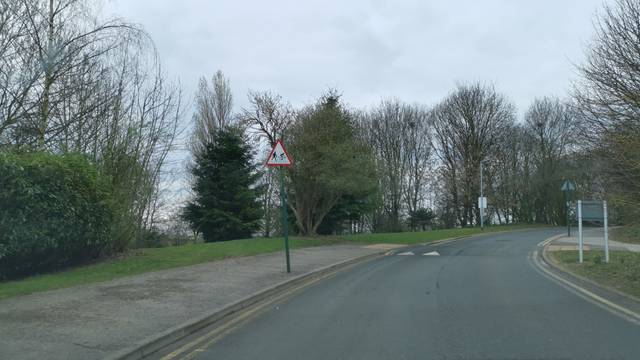
Region: United Kingdom
Coordinates: 53.95, -1.053